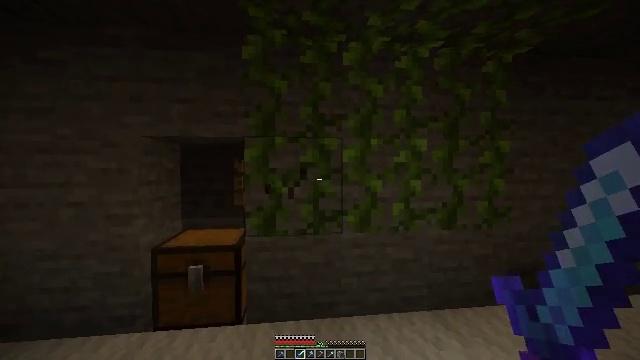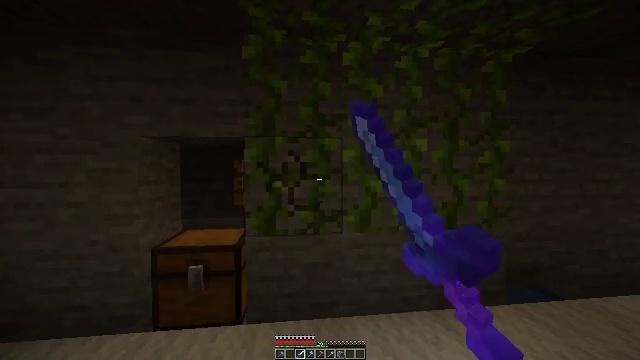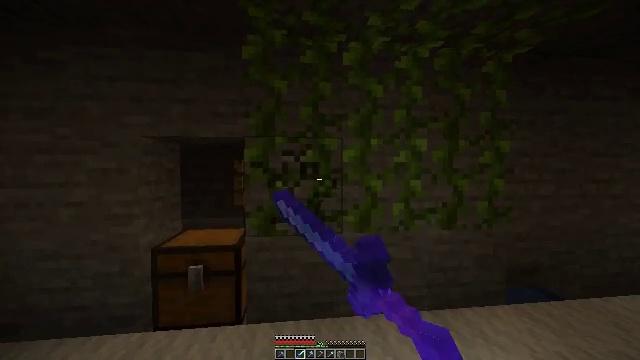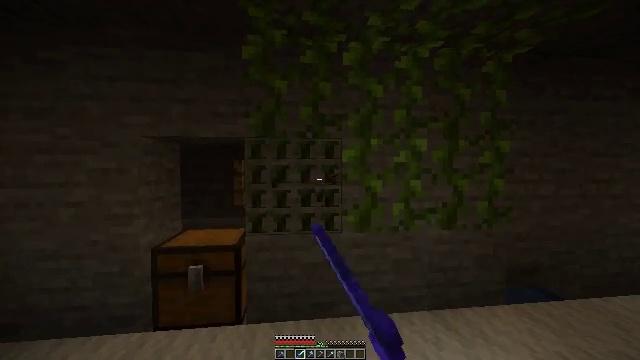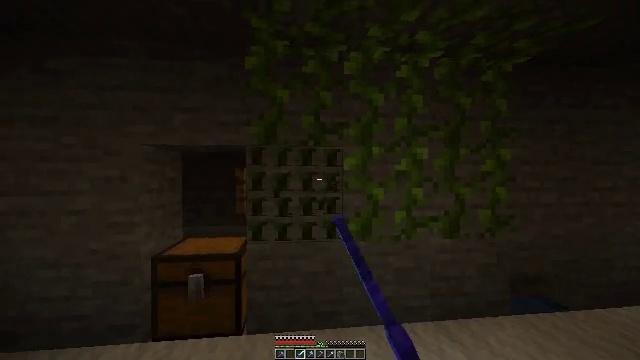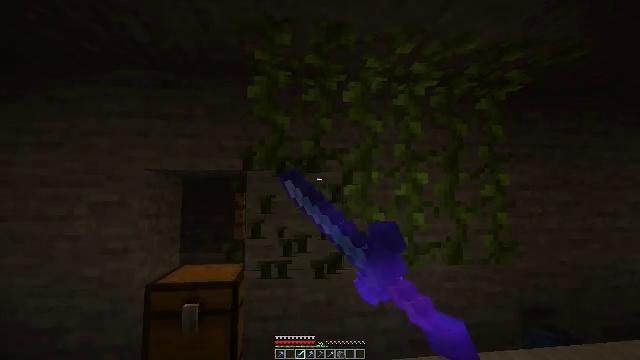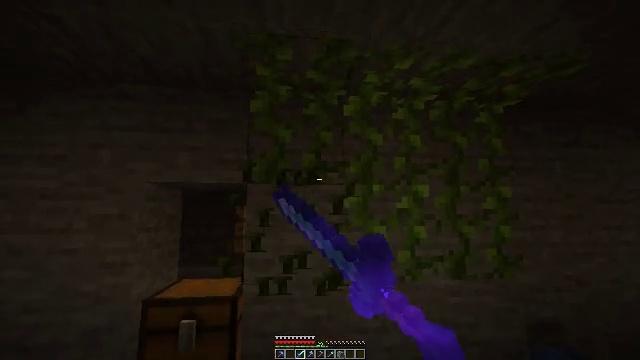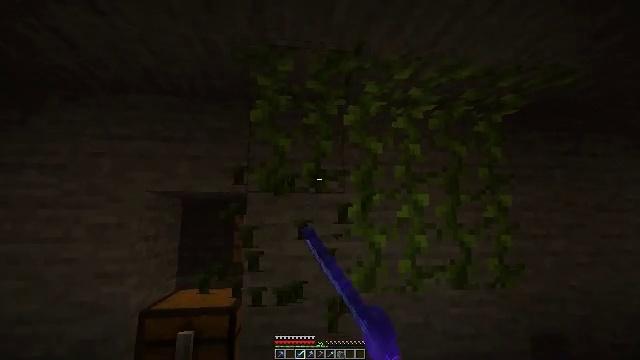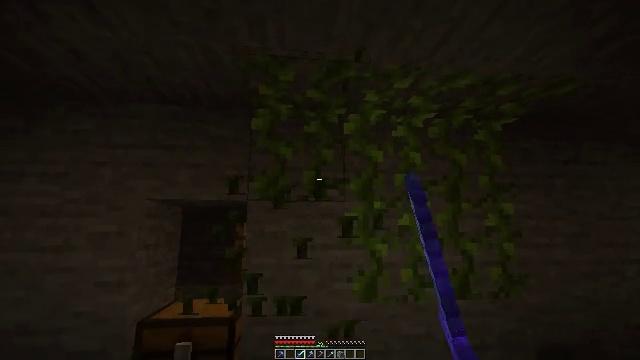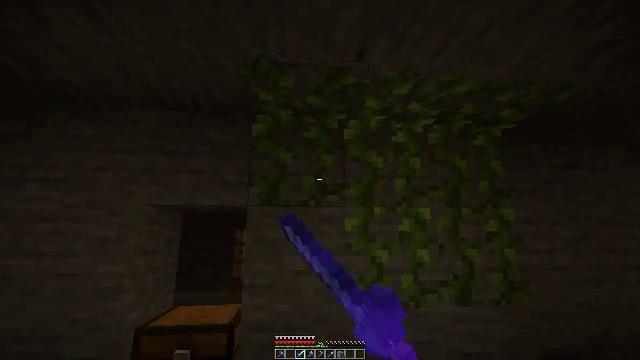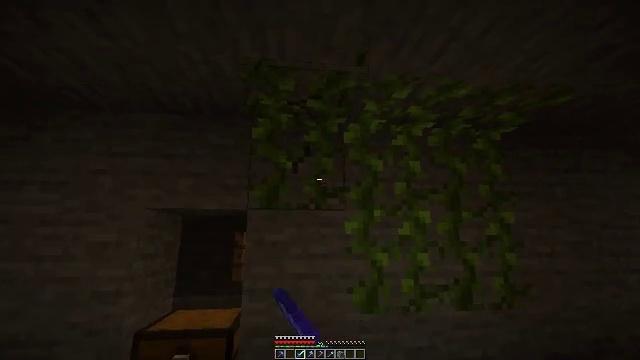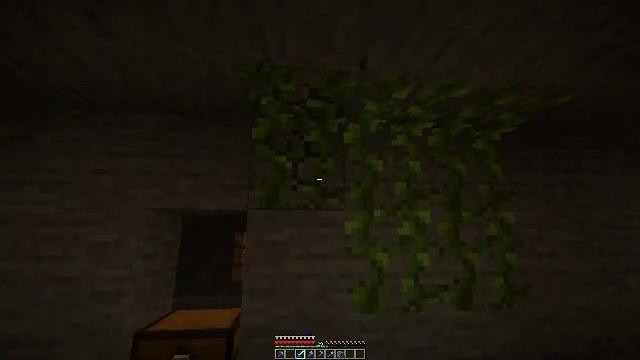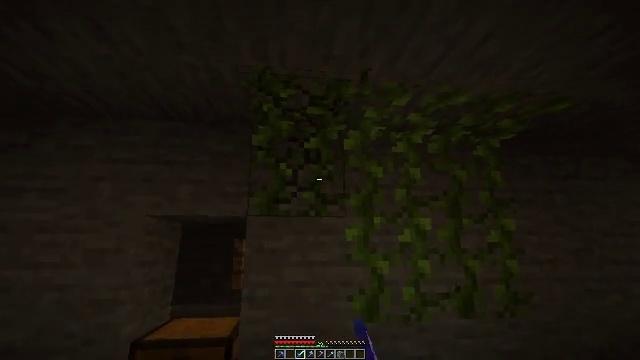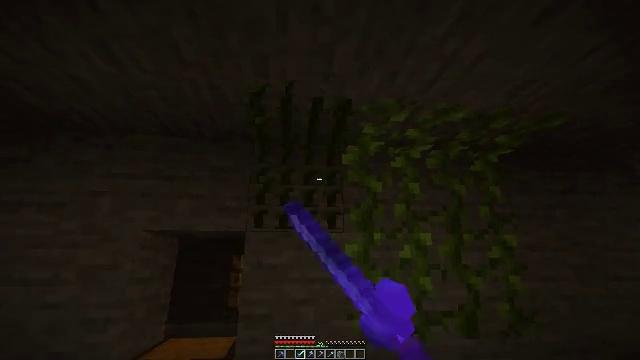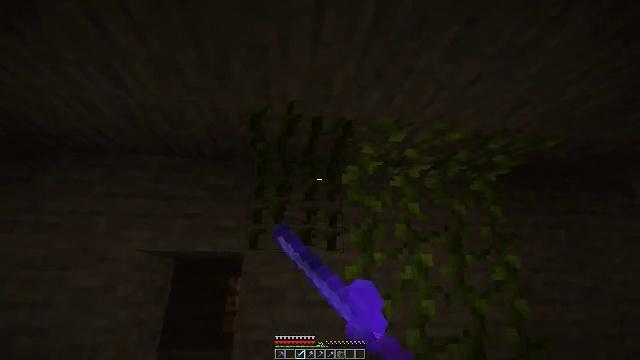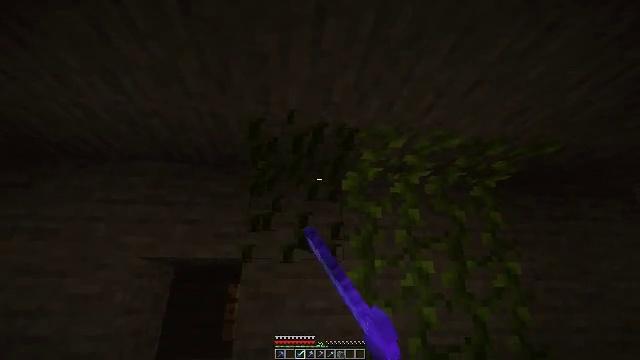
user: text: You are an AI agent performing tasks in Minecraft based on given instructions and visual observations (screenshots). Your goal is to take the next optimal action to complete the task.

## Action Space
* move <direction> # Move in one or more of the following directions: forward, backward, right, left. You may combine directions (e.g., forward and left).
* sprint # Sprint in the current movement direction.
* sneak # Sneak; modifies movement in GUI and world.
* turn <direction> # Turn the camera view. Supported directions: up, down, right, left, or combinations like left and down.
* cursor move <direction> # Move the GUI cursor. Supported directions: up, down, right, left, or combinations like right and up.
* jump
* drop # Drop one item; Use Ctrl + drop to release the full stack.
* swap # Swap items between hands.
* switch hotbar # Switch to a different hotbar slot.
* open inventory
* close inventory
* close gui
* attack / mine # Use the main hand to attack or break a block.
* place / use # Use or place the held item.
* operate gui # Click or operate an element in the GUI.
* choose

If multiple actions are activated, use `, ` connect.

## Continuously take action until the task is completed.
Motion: motion action
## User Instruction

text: Break the vines.
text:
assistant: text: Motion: attack / mine
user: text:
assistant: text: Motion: attack / mine
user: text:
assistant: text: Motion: attack / mine
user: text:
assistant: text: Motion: turn up, attack / mine
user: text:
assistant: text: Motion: turn up, attack / mine
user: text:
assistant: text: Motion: turn up, attack / mine
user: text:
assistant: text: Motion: turn up, attack / mine
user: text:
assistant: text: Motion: turn up, attack / mine
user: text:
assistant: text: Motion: turn up, attack / mine
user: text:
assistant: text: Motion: attack / mine
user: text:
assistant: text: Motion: attack / mine
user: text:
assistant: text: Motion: turn up, attack / mine
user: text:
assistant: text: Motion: turn up, attack / mine
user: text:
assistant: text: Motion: turn up, attack / mine
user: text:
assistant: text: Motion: turn up, attack / mine
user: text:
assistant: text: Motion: attack / mine
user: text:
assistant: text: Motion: attack / mine
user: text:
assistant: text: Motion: attack / mine
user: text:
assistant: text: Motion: attack / mine